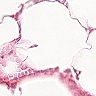
Metastatic tissue present: no